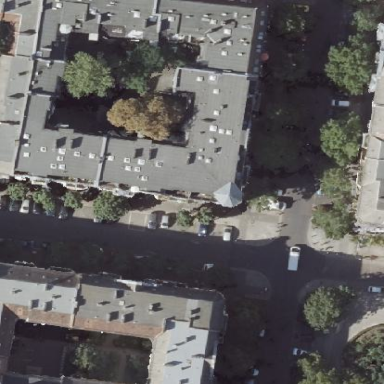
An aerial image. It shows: Beige apartments building with mansard roof.